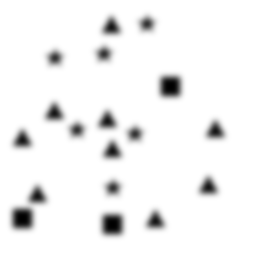
Squares: 3
Triangles: 9
Stars: 6
Total shapes: 18